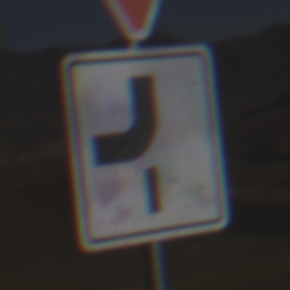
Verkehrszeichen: VerlaufVorfahrtsstrasse7
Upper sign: VorfahrtGewaehren
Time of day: MorningAfternoon
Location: Outdoor (Nature)
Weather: PartlyCloudy
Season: NotSpecified
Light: Natural